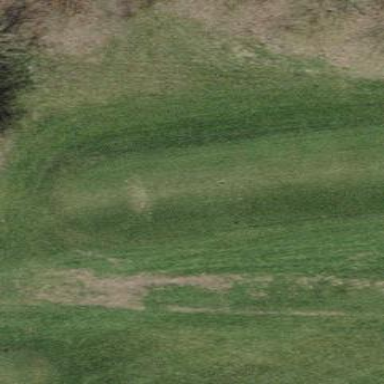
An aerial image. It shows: Grassy area designated as golf tee.